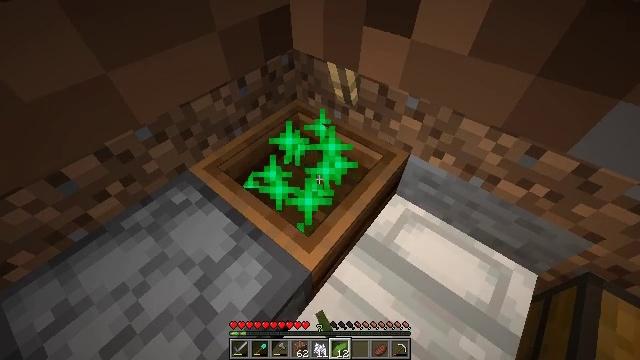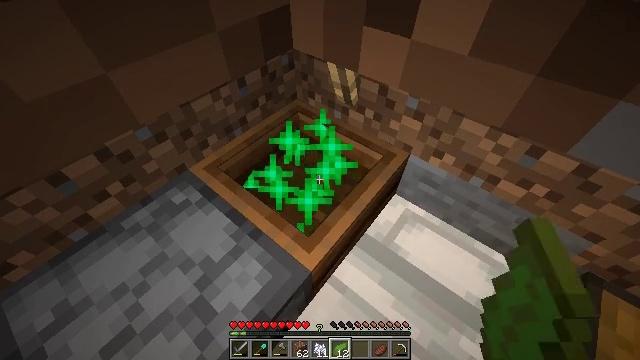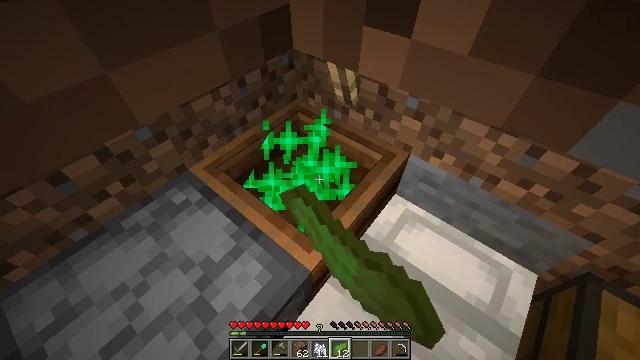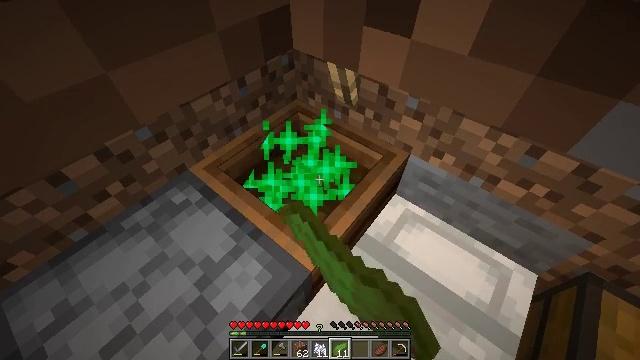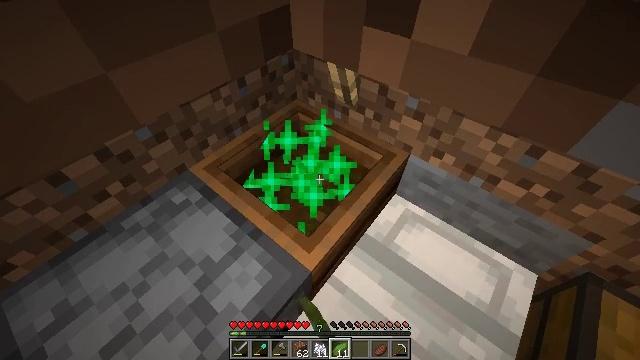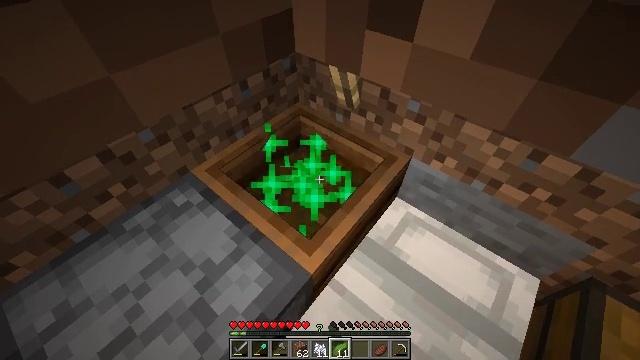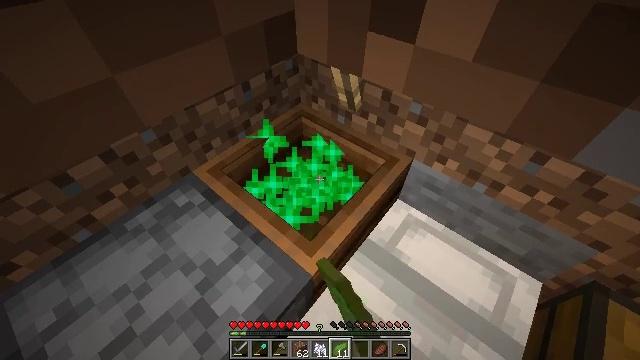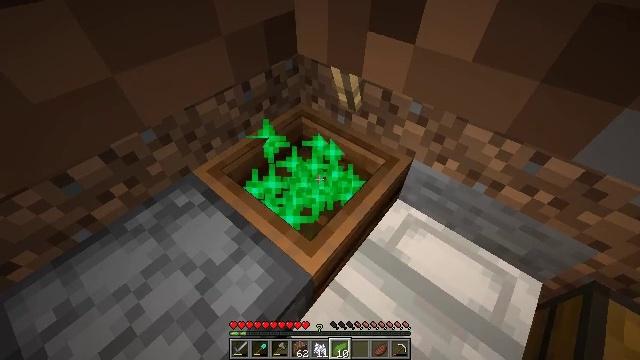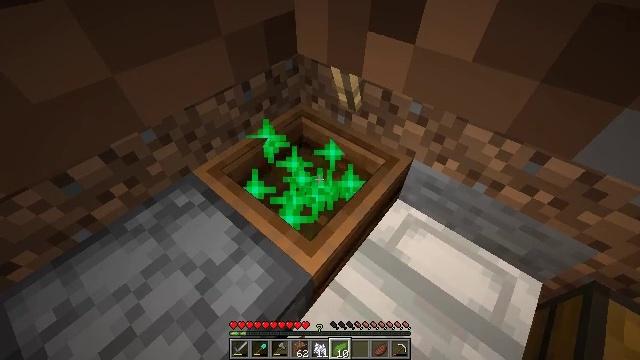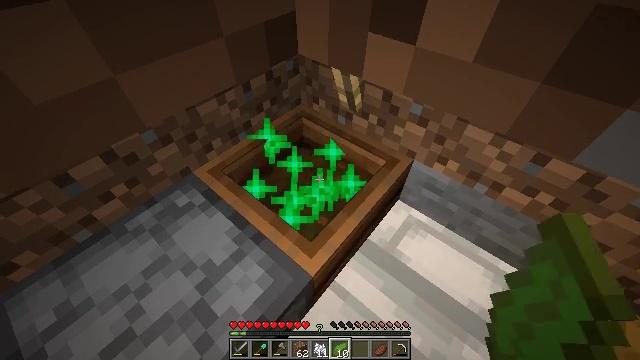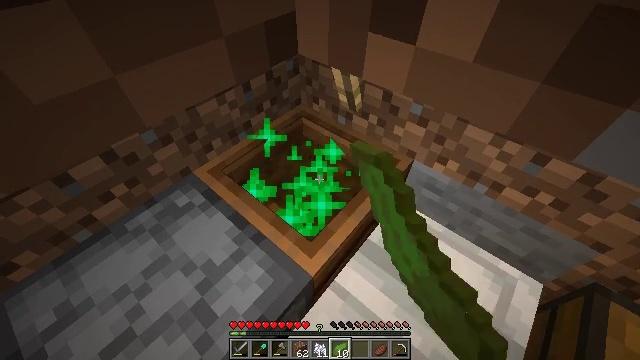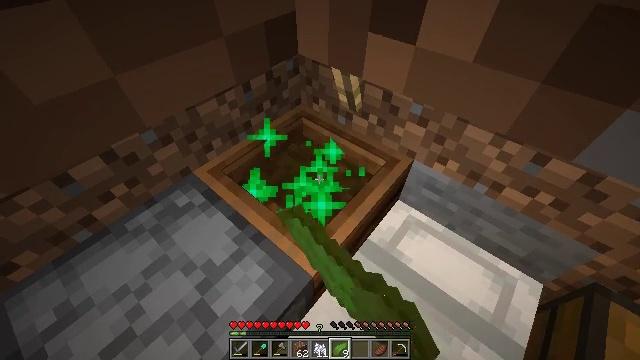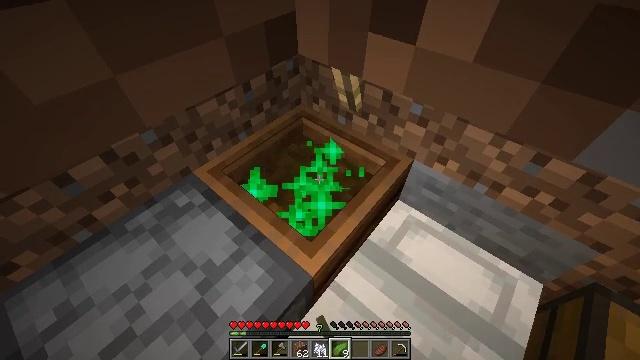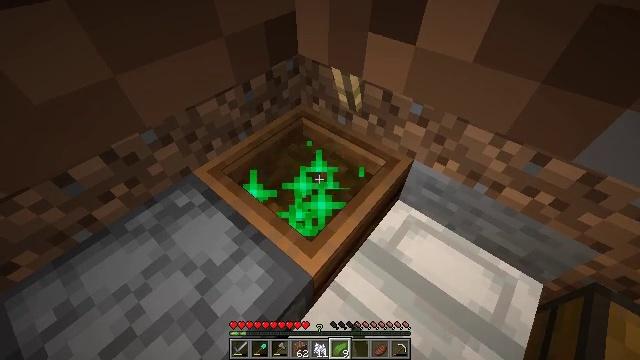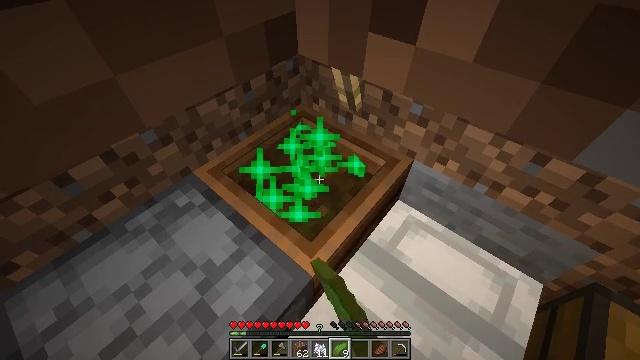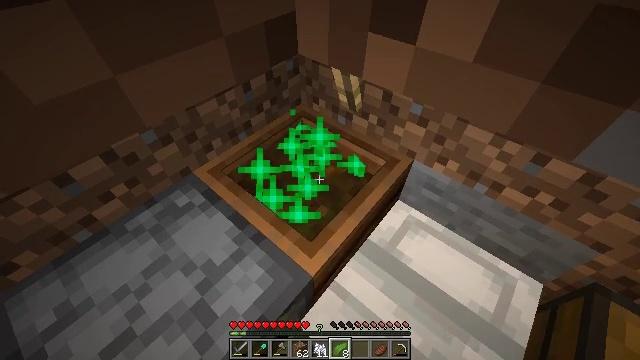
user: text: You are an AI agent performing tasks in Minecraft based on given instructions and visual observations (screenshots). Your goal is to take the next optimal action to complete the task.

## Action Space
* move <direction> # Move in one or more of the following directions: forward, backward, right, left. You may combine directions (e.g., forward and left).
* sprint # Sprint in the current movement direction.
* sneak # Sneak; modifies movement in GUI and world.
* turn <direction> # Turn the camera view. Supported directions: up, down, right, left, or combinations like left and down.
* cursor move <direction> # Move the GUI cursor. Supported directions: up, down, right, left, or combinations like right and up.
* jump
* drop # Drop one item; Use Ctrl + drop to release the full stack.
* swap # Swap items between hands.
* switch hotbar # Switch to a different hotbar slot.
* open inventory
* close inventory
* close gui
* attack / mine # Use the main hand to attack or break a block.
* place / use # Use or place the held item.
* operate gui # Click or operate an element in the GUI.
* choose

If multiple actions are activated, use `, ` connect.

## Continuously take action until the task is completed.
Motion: motion action
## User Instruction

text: Check crafting table to make white dye.
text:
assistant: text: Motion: use / place
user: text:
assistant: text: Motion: use / place
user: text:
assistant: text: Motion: use / place
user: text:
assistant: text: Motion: use / place
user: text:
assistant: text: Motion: use / place
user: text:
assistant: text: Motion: use / place
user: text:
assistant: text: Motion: use / place
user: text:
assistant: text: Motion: use / place
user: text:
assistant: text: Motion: use / place
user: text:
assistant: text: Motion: use / place
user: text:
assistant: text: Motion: use / place
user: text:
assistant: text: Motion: use / place
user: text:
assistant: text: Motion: use / place
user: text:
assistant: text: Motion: use / place
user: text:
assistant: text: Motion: use / place
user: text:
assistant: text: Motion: use / place
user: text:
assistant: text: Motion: use / place
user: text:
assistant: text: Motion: use / place
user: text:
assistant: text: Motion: use / place
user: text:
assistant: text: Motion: use / place
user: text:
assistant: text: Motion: use / place
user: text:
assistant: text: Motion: use / place
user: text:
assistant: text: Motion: turn left, use / place
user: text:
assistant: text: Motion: turn left and up, use / place
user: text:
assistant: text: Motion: use / place
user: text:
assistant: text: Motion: use / place
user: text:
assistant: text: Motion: use / place
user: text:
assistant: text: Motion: use / place
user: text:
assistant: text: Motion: use / place
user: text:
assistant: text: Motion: use / place